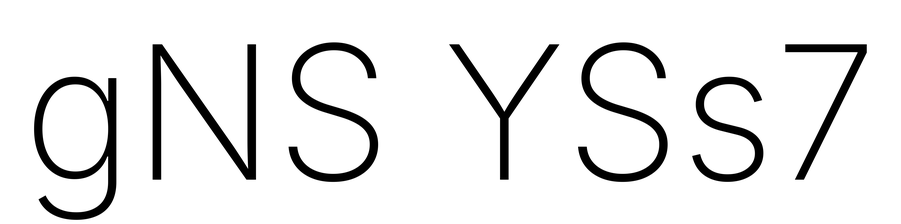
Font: Inter_ExtraLight